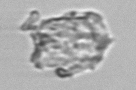
Label: detritus_transparent